Question: consider we have 3 floated divs and their next to each other
could we put left and right div next to each other and middle div above them in smaller device, like below image?

I tried below but no success.
any Idea? thanks.
'''
<html>
<head>
<style>
#content {
width: 20%;
float: left;
background:purple;
}
#middle {
width: 64.3%; /* Account for margins + border values */
float: left;
margin-right:2px;
margin-left:2px;
background:yellow;
}
#sidebar {
width: 15%;
float: left;
background:red;
}
/* for 980px or less */
@media screen and (max-width: 980px) {
#content {
width: 20%;
float: left;
background:purple;
}
#middle {
float:none;
clear:both;
}
#sidebar {
width: 15%;
float: left;
background:red;
}
}
</style>
</head>
</head>
<body>
<div id="content">1</div>
<div id="middle">2</div>
<div id="sidebar">3</div>
</body>
</html>
'''
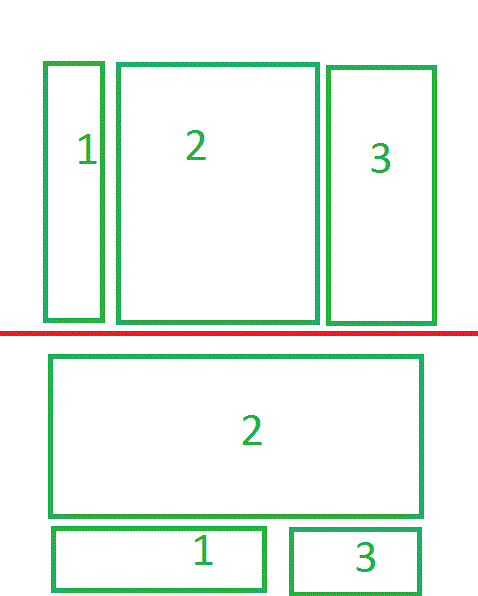
Answer: The best way to do that is to think mobile first. Put the div in the right order for small device and use css position, left and right to get the right order on large device.
<URL>
HTML :
'''
<html>
<head>
</head>
</head>
<body>
<div id="middle">2</div>
<div id="content">1</div>
<div id="sidebar">3</div>
</body>
</html>
'''
CSS :
'''
#content {
width: 20%;
float: left;
background:purple;
position:relative; /*pull this div to the right */
right:64.3%;
left:auto;
}
#middle {
width: 64.3%; /* Account for margins + border values */
float: left;
margin-right:2px;
margin-left:2px;
background:yellow;
position:relative; /*push this div to the left */
left:20%;
right:auto;
}
#sidebar {
width: 15%;
float: left;
background:red;
}
/* for 980px or less */
@media screen and (max-width: 980px) {
#content {
width: 70%;
background:purple;
right:auto;
}
#middle {
width:100%;
float:left;
left:auto;
}
#sidebar {
width: 30%;
float: left;
background:red;
}
}
'''